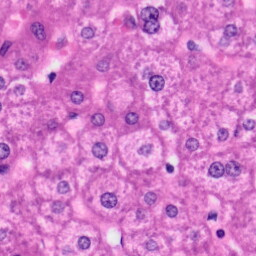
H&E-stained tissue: Liver